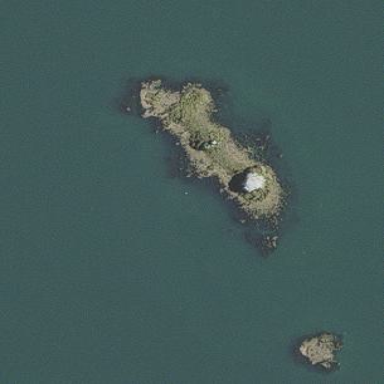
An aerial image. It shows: Island with natural coastline.